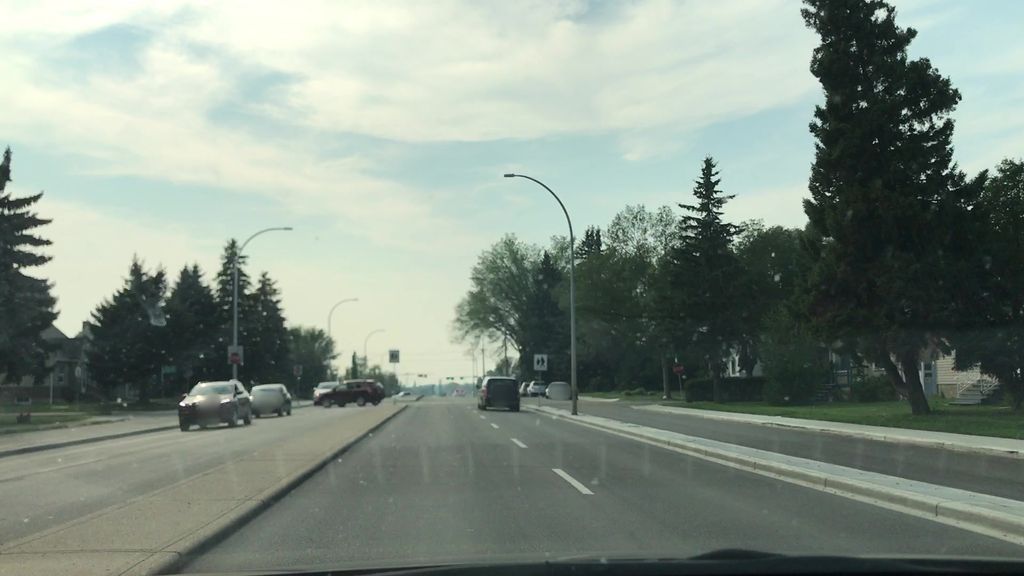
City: edmonton